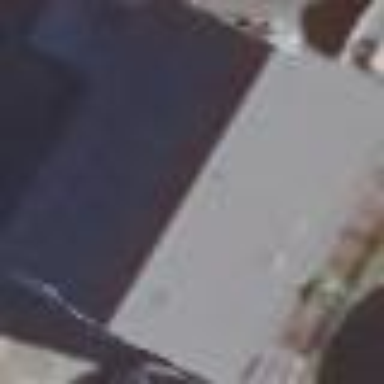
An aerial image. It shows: Gabled building.